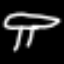
Label: mushroom